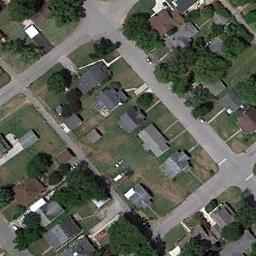
Label: residential